Interaction volume radius: 10 \u00c5
Interaction volume height: 25 \u00c5
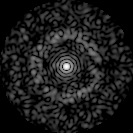
Disorder parameter: 0.8491